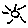
Label: sun